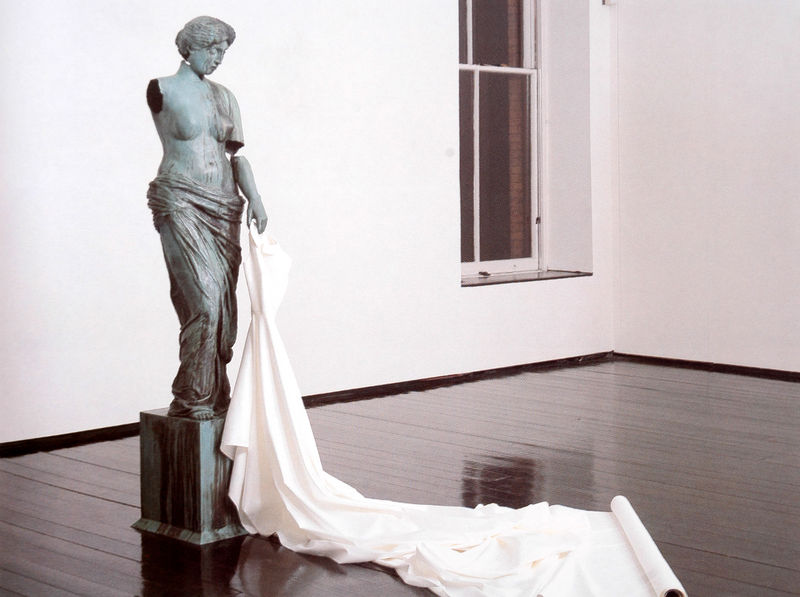
Titel: Mid Life Venus
Künstler: Judith Shea
Institution: Privatbesitz
Schlagwörter: akt, nackt, weiß, grün, braun, brust, fenster, frau, holz, raum, tuch, sockel, boden, figur, stoff, skulptur, statue, holzboden, büste, bronze, halbakt, plastik, foto, fotografie, ausstellung, rolle, griechisch, venus, museum, installation, statur, sockl, venus von milano